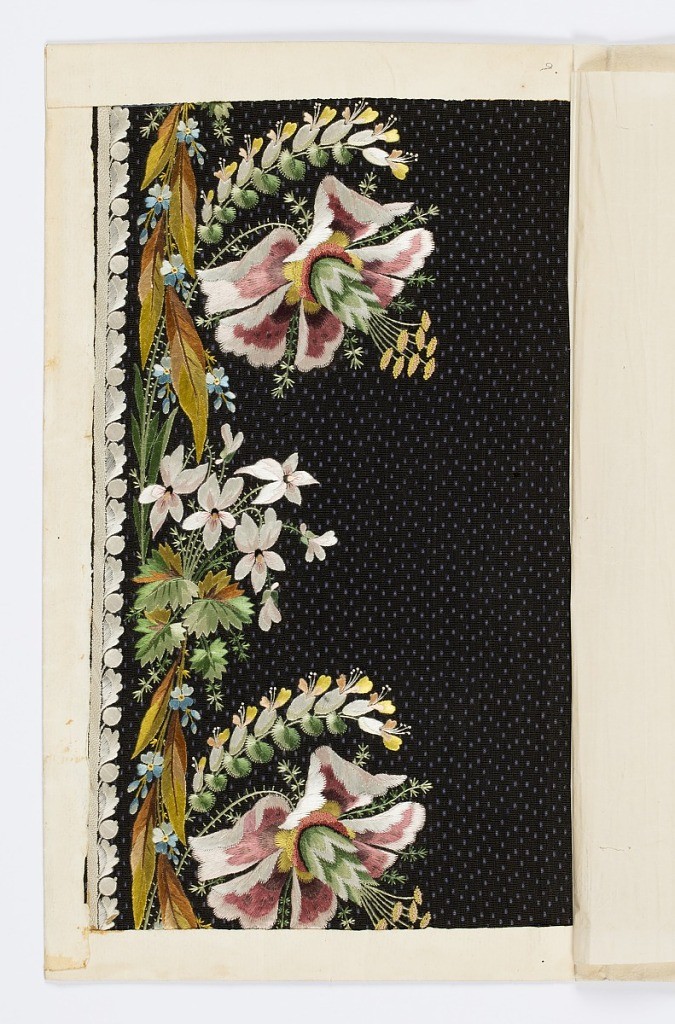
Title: Embroidery sample
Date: ca. 1770
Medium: silk, paper Technique: embroidery on uncut voided supplementary warp pile (velvet); in paper envelope Label: Satin, stem, and knot stitches embroidered in silk on uncut voided supplementary warp pile (velvet); paper enclosure
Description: Black uncut voided velvet with a ground of small blue dots embroidered in a border design of large flowers in colored silks.